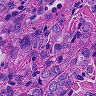
Metastatic tissue present: yes